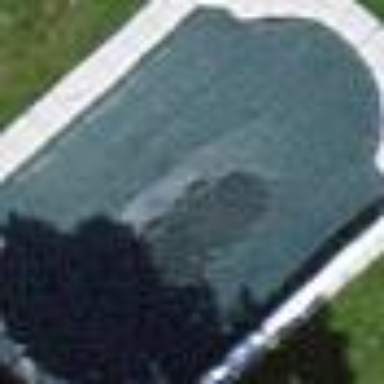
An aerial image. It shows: Swimming pool located in leisure land.